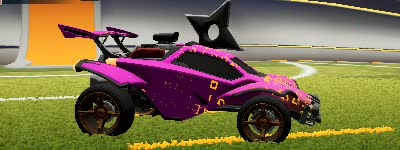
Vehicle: octane